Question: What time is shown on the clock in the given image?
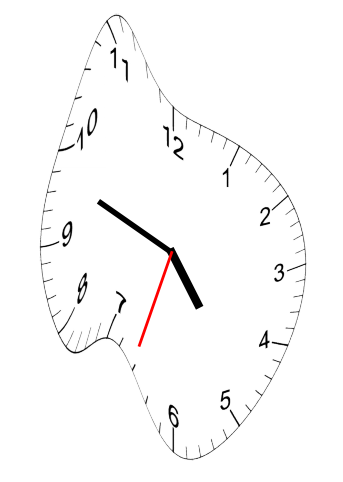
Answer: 04:48:33